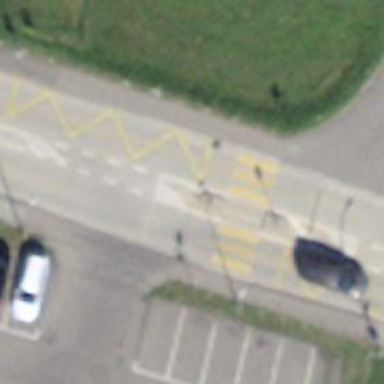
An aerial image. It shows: Uncontrolled road crossing with markings.